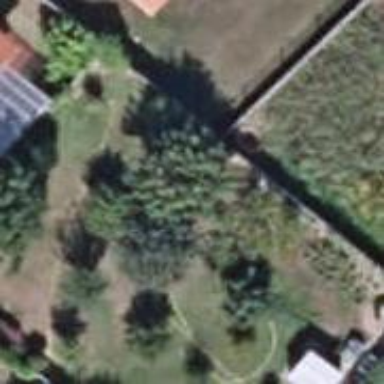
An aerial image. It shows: Fence.